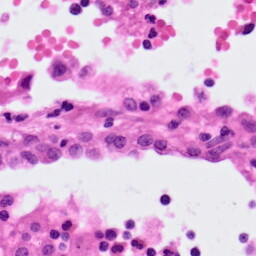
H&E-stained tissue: Lung